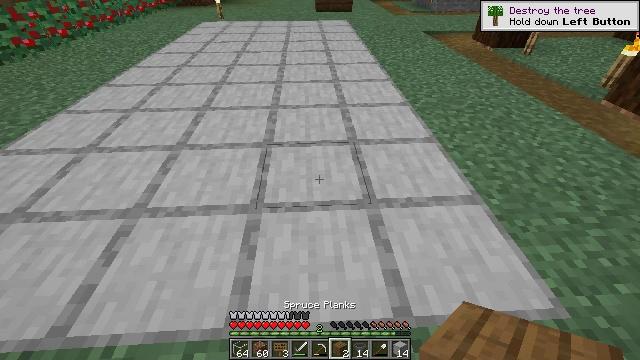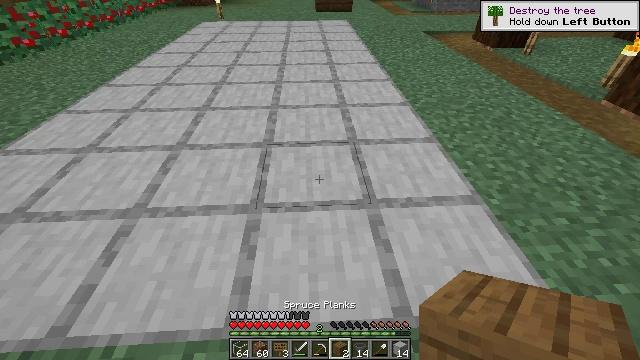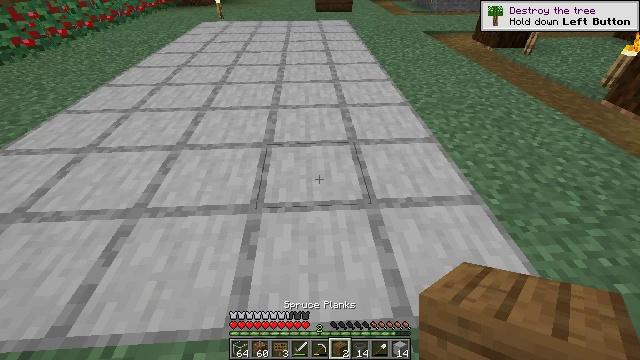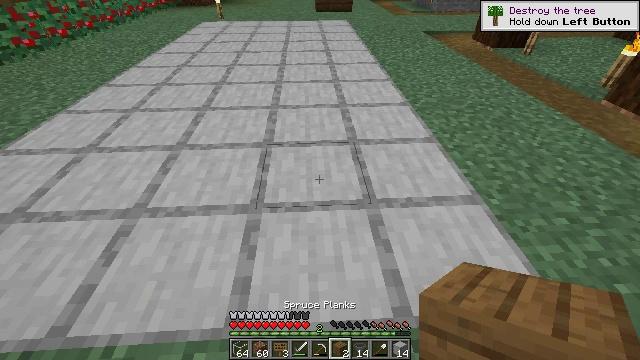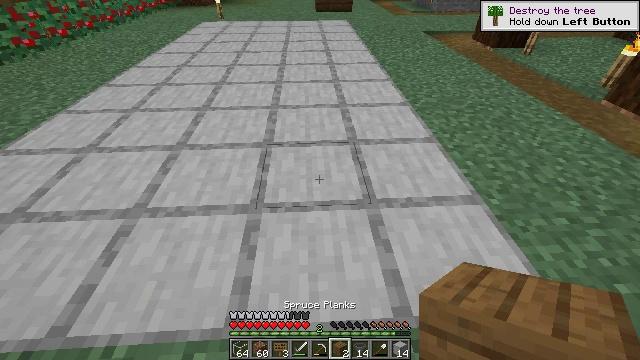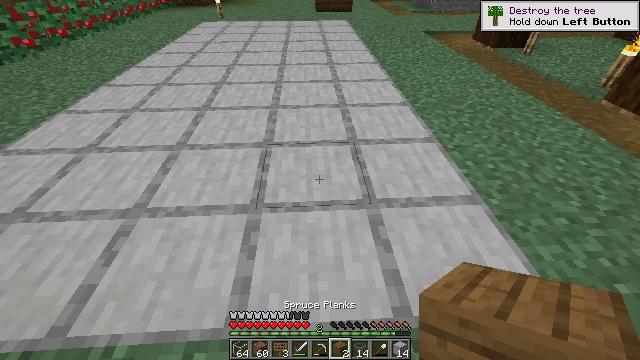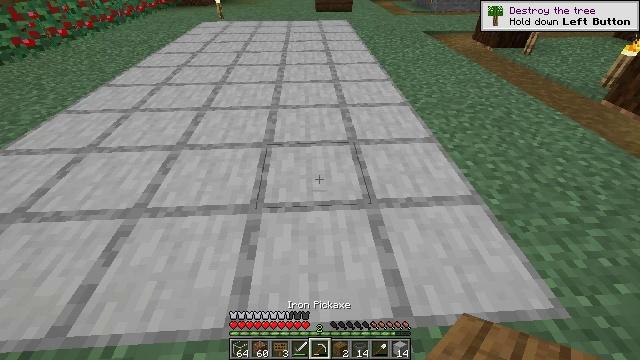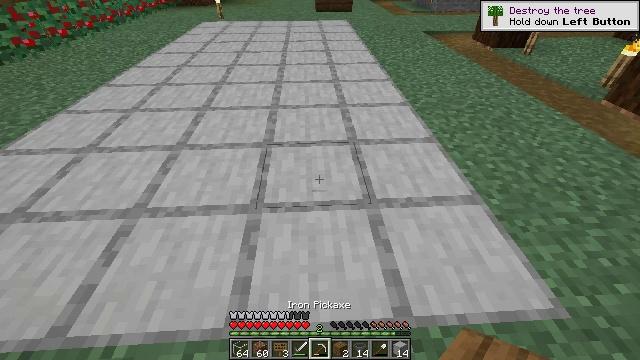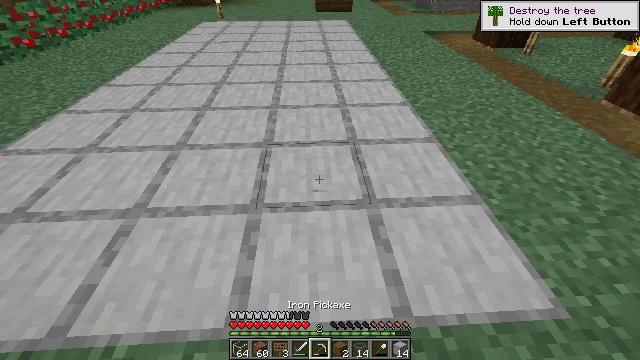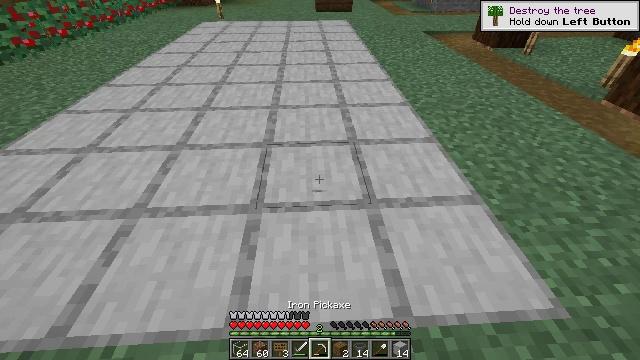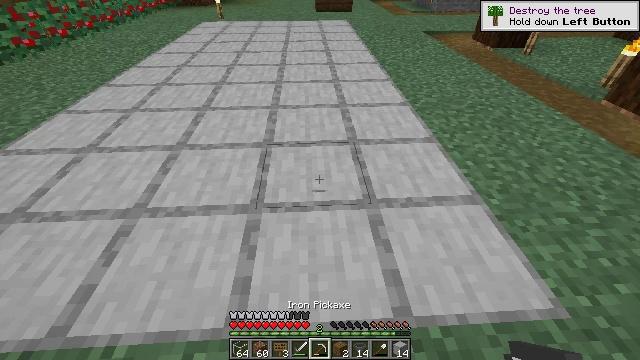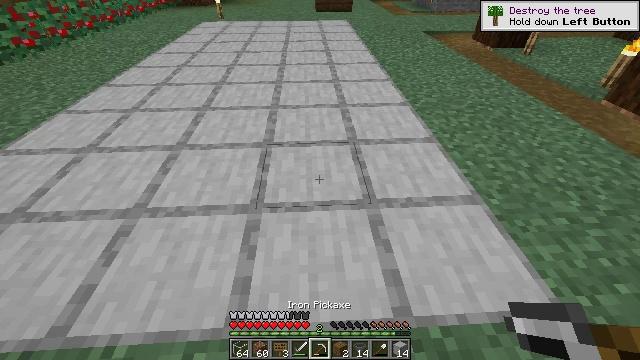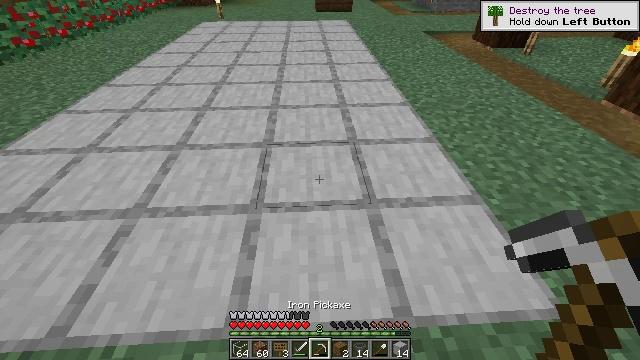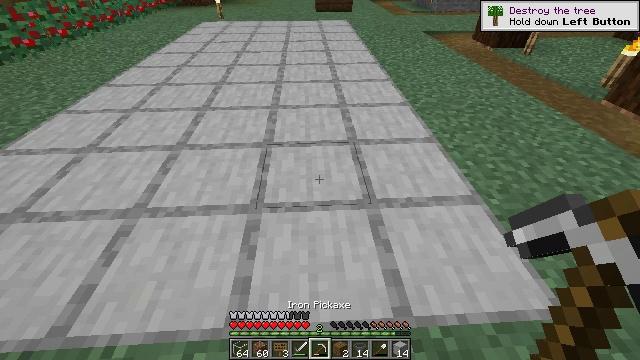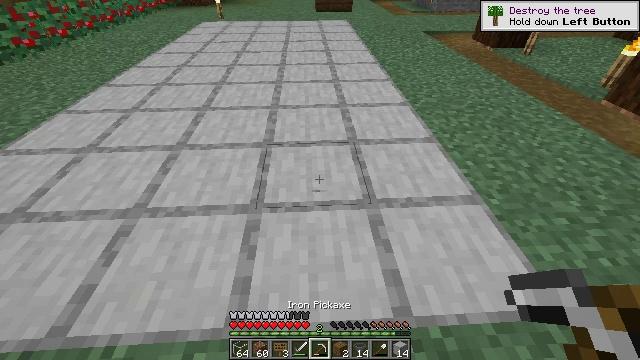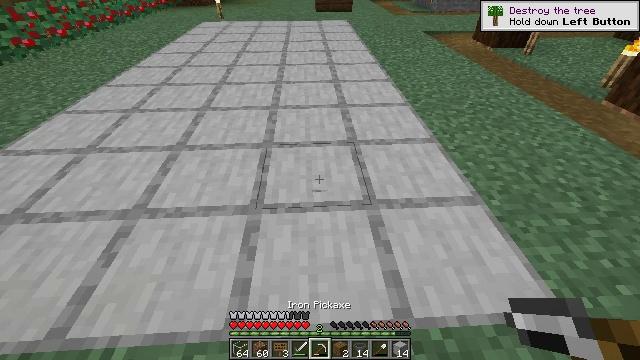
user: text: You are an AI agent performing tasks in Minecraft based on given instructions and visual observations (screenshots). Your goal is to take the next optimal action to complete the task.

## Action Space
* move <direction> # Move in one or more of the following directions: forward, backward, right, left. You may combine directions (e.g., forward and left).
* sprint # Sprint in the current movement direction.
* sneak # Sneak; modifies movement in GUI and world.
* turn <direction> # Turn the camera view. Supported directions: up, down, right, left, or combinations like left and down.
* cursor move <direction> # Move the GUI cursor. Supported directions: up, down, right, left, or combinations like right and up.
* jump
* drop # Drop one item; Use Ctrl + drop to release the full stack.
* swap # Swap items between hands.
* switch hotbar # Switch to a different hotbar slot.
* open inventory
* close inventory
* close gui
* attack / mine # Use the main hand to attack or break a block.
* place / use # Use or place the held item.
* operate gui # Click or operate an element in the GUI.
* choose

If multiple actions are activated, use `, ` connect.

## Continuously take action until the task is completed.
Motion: motion action
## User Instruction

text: Dig and collect smooth stone.
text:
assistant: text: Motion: no_op
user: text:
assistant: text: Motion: no_op
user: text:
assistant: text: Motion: no_op
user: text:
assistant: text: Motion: no_op
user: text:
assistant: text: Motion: no_op
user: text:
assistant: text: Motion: no_op
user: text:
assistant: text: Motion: no_op
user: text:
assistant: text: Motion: no_op
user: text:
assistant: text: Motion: no_op
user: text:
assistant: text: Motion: no_op
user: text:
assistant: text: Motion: no_op
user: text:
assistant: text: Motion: no_op
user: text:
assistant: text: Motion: no_op
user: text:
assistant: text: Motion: no_op
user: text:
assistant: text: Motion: move forward
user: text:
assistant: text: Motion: move forward
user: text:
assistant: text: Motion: move forward, turn left
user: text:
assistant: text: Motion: no_op
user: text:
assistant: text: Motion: no_op
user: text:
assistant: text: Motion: attack / mine
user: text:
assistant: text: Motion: attack / mine
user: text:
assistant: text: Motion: attack / mine
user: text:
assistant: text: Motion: turn down, attack / mine
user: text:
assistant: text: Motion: attack / mine
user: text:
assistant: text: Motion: attack / mine
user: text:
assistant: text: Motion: attack / mine
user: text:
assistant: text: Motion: attack / mine
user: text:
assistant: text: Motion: turn right, attack / mine
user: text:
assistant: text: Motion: turn right, attack / mine
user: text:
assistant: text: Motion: turn right, attack / mine